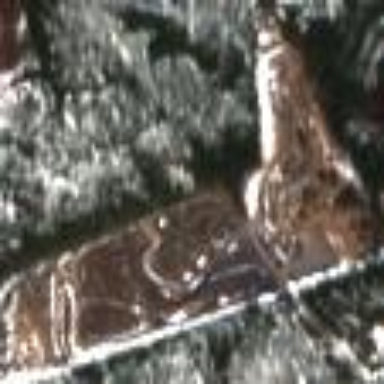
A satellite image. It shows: Motor sports centre located on leisure land.